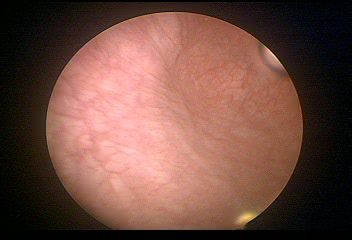
Modality: WLC
Class: Normal mucosa
Bladder cancer association: No